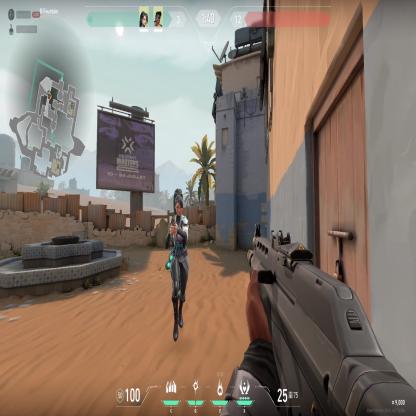
Label: teammate